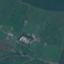
Label: Pasture